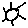
Label: sun